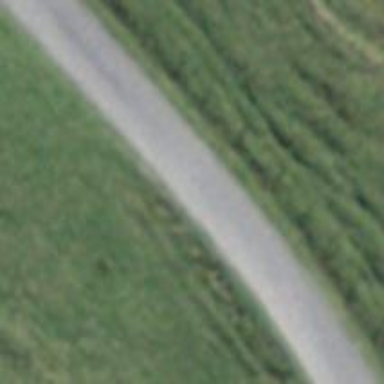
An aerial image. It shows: Track with grade1 tracktype.